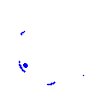
Particle: electron